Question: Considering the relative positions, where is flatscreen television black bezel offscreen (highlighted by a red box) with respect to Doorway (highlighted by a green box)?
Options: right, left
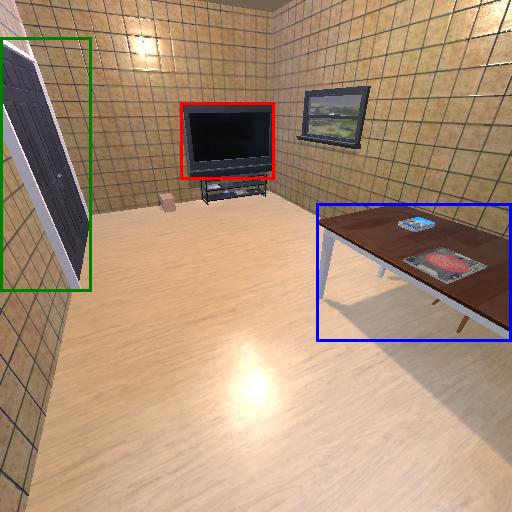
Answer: right